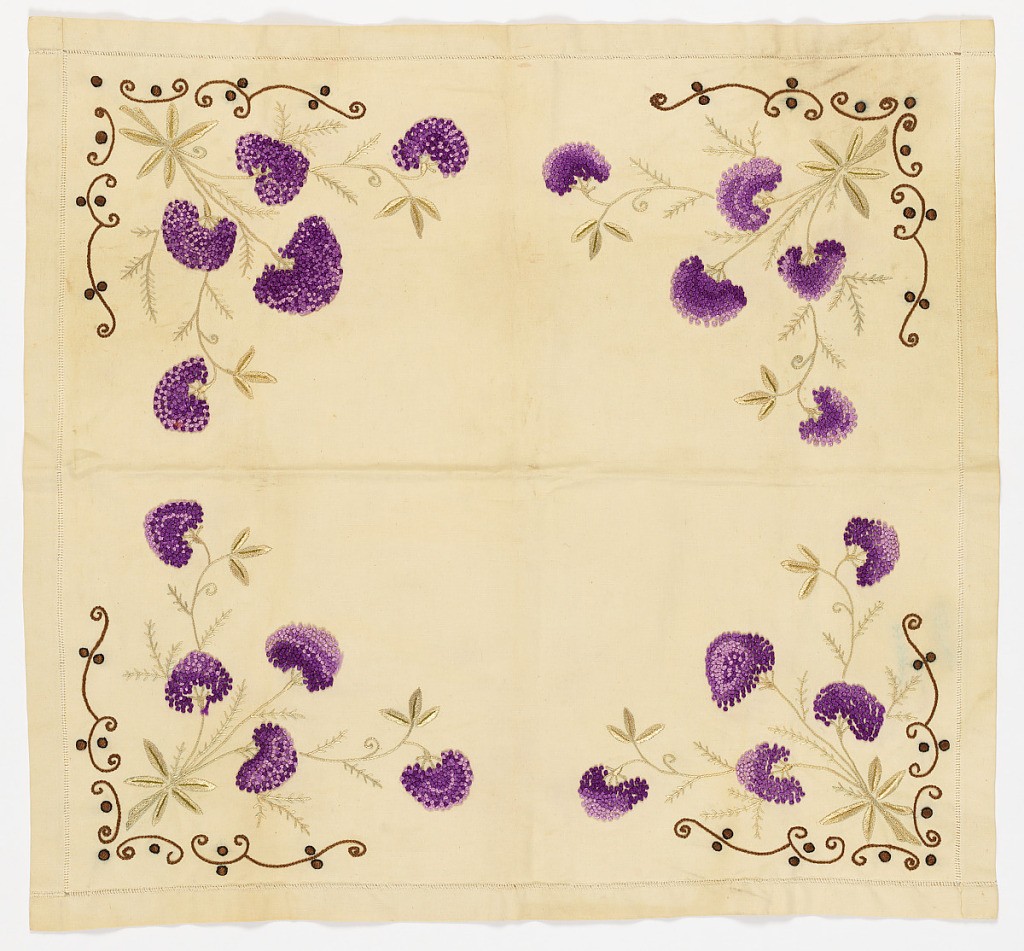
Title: Tablecloth
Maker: Unknown
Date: ca. 1907
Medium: linen, silk and viscose rayon Technique: embroidered on plain weave
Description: Off-white square tablecloth has in each corner a design of purple flowers with pale green stems and leaves. Flowers are made from embroidered knots. Each floral cluster enclosed by a brown and black scrolling border.